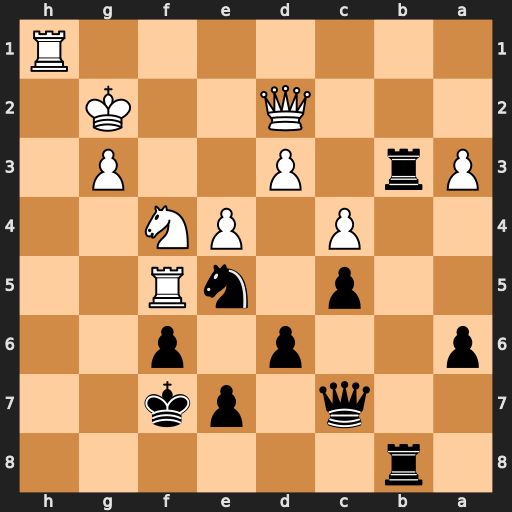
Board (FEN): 1r6/2q1pk2/p2p1p2/2p1nR2/2P1PN2/Pr1P2P1/3Q2K1/7R
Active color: b
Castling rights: -
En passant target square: -
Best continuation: Rb2 Qxb2 Rxb2+